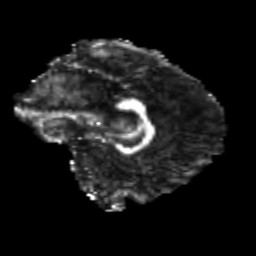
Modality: FA
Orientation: sagittal
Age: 28
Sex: female
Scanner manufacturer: siemens
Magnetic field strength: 3 T
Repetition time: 3.5 s
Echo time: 0.104 s